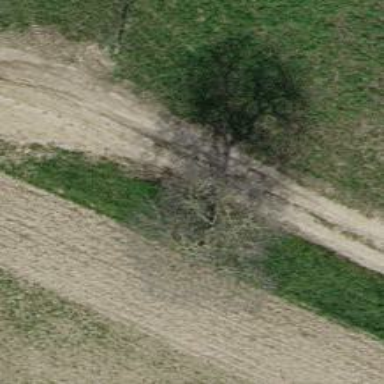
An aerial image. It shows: Single tag "natural: tree."